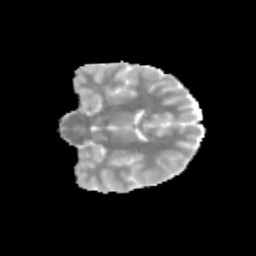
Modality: MD
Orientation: coronal
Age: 13
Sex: male
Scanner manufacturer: siemens
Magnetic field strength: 3 T
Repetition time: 3.8 s
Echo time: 0.07 s